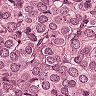
Metastatic tissue present: yes